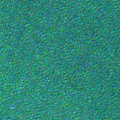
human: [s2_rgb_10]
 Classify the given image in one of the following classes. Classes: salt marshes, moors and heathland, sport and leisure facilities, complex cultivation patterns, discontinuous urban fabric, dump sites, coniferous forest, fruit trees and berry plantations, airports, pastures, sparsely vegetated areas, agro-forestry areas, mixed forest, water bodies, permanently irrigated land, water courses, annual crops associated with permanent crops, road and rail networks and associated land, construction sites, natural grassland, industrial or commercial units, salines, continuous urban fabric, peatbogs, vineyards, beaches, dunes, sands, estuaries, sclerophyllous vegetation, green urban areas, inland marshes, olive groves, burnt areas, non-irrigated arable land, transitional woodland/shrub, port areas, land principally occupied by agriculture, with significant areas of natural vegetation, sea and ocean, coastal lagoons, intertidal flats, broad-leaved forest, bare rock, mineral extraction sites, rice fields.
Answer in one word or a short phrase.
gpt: sea and ocean